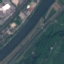
Land use / land cover: River